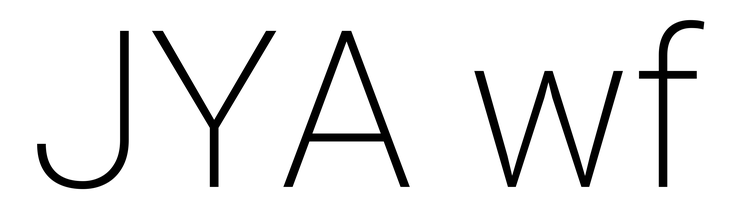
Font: Roboto_ExtraLight